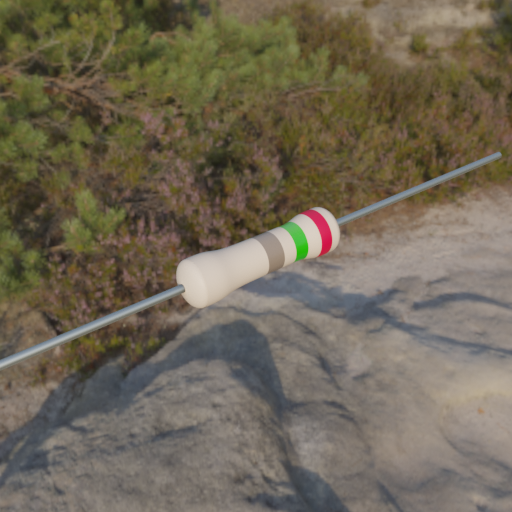
Resistor colour bands (in order): gray, green, red